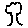
Label: tree